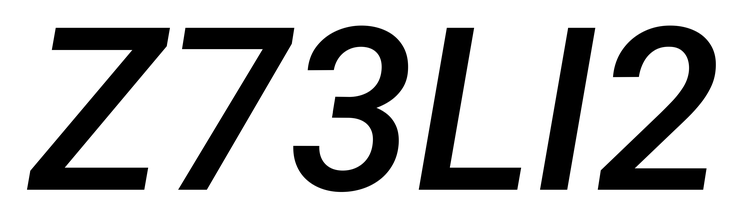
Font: Roboto-Italic_Medium_Italic